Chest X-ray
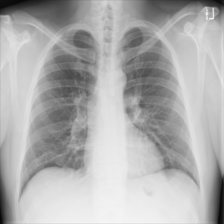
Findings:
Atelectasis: negative
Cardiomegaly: negative
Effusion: negative
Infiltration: negative
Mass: positive
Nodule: negative
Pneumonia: negative
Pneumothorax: negative
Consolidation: negative
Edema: negative
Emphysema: negative
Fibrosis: negative
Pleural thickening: negative
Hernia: negative